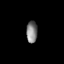
Tissue: prostate
Cell type: Fibroblasts
Senescence score: 0.723
Nuclear area (px): 238
Mean DAPI intensity: 126.756